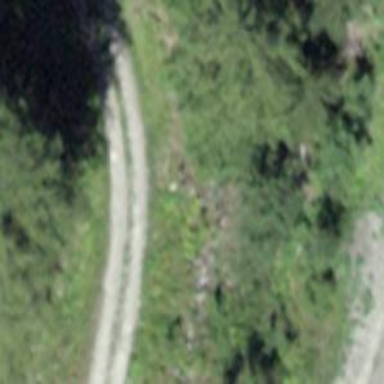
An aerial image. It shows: Track road with grade3 tracktype.